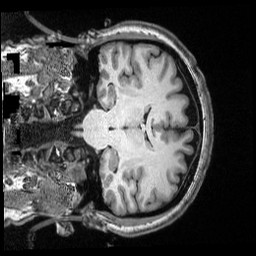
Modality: T1w
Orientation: coronal
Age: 35
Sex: female
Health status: healthy
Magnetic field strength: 3 T
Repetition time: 2.53 s
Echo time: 0.00331 s